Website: home-depot
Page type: order-tracking
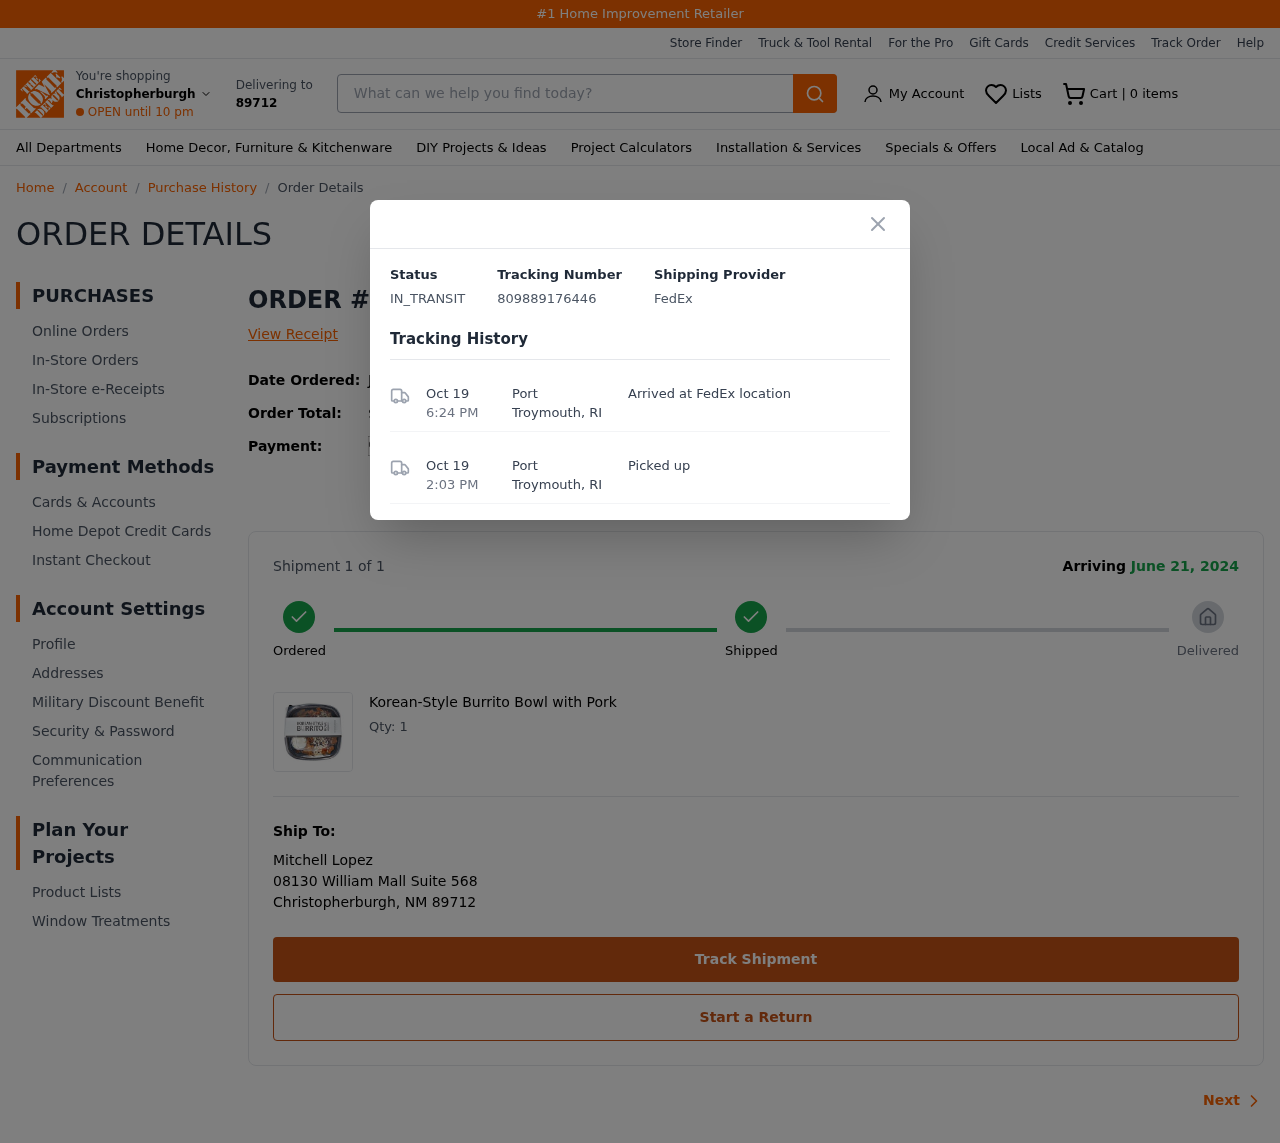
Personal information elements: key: PII_CARD_LAST4
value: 5665
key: PII_CITY
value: Christopherburgh
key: PII_CITY_STATE_ZIP
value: Christopherburgh, NM 89712
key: PII_FULLNAME
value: Mitchell Lopez
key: PII_POSTCODE
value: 89712
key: PII_STREET
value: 08130 William Mall Suite 568
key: PII_CITY_STATE2
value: Port Troymouth, RI
Product elements: key: PRODUCT1_NAME
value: Korean-Style Burrito Bowl with Pork
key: PRODUCT1_QUANTITY
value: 1
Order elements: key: ORDER_NUM_ITEMS
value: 0
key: ORDER_ID
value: #IY179366035
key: ORDER_DATE
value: June 18, 2024
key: ORDER_TOTAL
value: $8.65
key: ORDER_SUBTOTAL
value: $7.99
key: ORDER_SHIPPING_COST
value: FREE
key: ORDER_TAX
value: $0.66
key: ORDER_NUM_ITEMS
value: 1
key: ORDER_DELIVERY_DATE
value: June 21, 2024
Search elements: key: HEADER_SEARCH
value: What can we help you find today?
Other elements: key: TRACKING_NUMBER
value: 809889176446
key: TRACKING_DATE1
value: Oct 19
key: TRACKING_TIME1
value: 6:24 PM
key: TRACKING_DATE2
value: Oct 19
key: TRACKING_TIME2
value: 2:03 PM